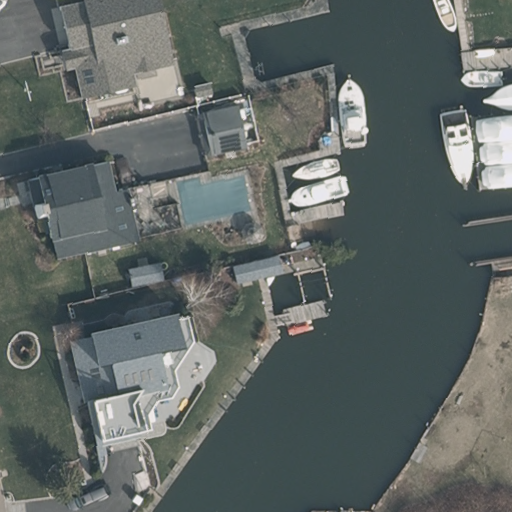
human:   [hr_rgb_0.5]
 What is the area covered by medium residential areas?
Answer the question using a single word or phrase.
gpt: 0m2

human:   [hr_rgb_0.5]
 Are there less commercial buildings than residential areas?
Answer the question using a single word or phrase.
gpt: yes

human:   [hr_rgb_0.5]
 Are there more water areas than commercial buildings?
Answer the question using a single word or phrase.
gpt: yes

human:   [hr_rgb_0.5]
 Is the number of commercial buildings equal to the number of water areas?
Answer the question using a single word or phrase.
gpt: no

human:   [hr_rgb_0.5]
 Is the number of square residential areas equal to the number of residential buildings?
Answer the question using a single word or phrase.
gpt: no

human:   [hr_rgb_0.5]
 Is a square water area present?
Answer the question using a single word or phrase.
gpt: no

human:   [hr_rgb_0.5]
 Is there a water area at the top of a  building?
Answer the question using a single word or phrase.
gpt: no

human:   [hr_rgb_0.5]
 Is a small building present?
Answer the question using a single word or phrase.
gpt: yes

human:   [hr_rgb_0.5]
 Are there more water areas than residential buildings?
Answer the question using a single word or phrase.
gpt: no

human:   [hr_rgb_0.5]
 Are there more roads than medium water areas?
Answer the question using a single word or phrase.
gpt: no

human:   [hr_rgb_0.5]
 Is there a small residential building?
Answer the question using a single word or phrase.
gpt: yes

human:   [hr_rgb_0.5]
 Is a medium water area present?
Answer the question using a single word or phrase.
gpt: no

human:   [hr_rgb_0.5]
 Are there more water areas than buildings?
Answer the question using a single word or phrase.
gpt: no

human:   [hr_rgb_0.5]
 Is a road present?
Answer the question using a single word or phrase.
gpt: no

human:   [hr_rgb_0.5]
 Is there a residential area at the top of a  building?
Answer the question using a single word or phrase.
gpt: no

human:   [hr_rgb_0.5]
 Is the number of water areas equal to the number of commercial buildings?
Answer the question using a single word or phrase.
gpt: no

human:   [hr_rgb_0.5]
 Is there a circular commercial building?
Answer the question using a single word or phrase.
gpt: no

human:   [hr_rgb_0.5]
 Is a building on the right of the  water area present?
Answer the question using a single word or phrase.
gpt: no

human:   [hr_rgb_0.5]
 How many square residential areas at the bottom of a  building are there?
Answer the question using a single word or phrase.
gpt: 0

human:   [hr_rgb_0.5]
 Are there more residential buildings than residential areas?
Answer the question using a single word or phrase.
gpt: yes

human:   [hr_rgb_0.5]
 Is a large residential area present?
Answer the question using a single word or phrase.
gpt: yes

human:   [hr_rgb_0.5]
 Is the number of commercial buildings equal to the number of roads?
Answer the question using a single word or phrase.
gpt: yes

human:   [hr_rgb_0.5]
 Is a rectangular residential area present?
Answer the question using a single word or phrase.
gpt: yes

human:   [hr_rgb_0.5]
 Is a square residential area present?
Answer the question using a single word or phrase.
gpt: no

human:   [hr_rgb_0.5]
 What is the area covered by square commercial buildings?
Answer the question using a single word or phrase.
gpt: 0m2

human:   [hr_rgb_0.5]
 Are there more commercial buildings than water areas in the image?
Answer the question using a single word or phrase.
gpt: no

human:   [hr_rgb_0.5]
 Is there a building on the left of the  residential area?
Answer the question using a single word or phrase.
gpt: yes

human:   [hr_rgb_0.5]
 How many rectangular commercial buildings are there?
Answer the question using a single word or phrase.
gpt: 0

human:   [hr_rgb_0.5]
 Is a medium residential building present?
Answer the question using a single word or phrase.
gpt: yes

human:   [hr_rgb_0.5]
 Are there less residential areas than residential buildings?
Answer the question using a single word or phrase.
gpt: yes

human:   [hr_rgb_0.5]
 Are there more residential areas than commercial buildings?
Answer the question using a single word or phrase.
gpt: yes

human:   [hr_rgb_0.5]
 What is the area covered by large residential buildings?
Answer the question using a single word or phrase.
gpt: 0m2

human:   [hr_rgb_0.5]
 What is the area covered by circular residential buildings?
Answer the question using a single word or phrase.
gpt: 0m2

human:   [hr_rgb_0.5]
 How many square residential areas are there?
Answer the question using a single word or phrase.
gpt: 0

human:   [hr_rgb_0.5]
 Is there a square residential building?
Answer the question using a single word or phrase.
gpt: no

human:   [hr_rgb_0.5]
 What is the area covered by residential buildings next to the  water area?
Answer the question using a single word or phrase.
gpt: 843m2